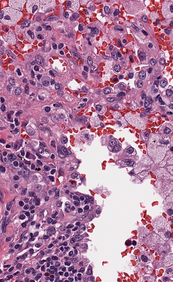
Tumor epithelial tissue: yes
Tumor-associated stroma tissue: yes
Normal tissue: no